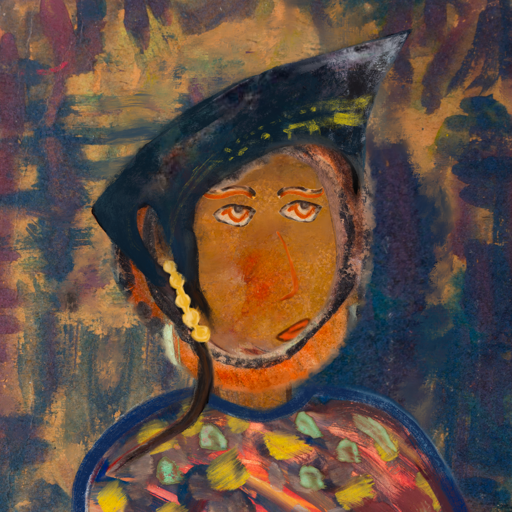
Background: InTheSun, Head And Neck Side: Pipe, Face Side: Experience, Bust: Mother_And_Son_Mother, Hair Side: Childish, Head Accessory: Irani, Second Necklace: Blank, Necklace: Blank, Baby: Blank